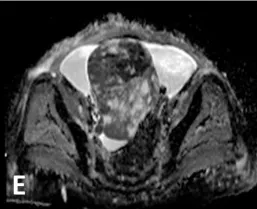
Enhanced magnetic resonance images. Of the case.
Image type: radiology (mri)